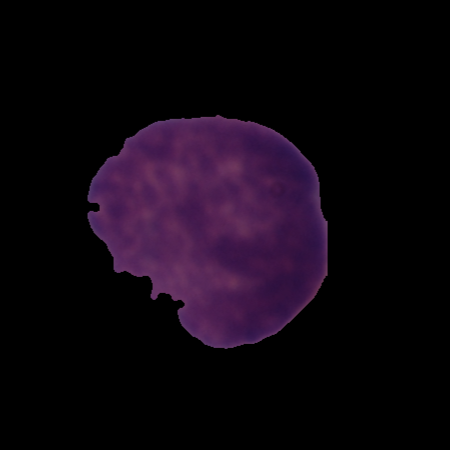
Label: cancer